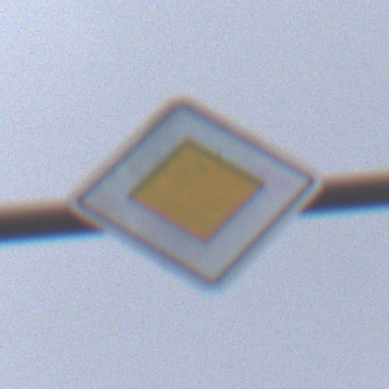
Verkehrszeichen: Vorfahrtsstrasse
Umgebung: Outdoor, Urban
Tageszeit: MorningAfternoon
Wetter: Overcast
Licht: Natural
Jahreszeit: NotSpecified
Kontrast: LowContrast